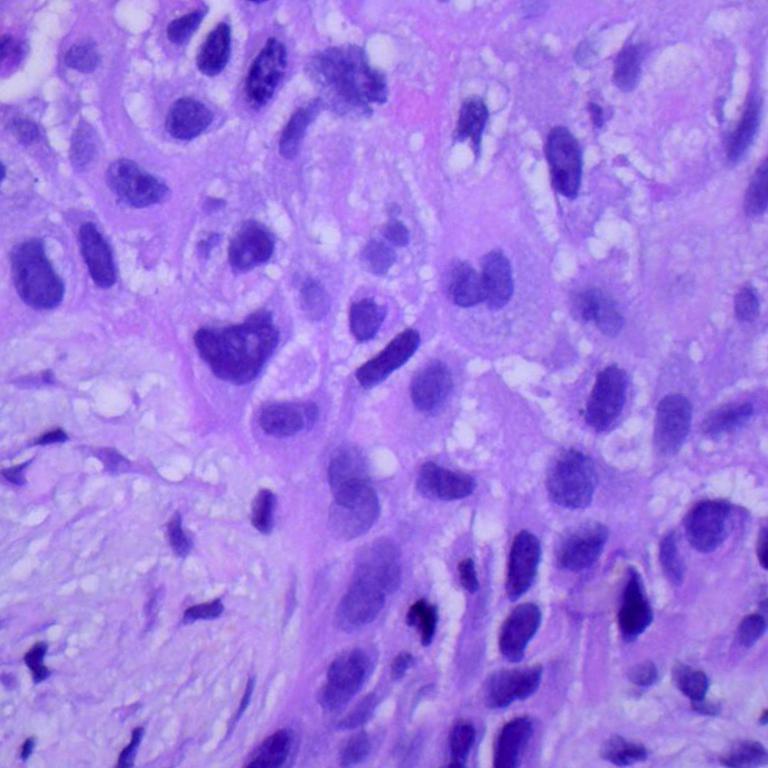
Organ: lung
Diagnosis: squamous carcinomas